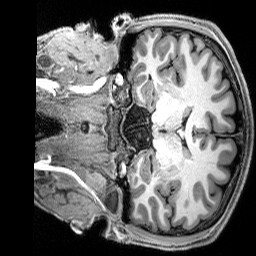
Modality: T1w
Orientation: coronal
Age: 27
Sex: female
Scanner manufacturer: siemens
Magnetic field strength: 3 T
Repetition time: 2.8 s
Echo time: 0.00212 s